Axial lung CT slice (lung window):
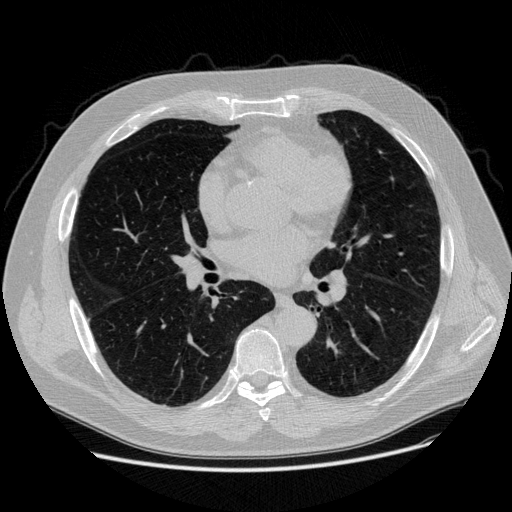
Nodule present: no